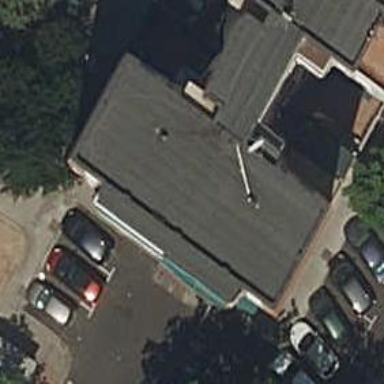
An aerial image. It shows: Pub.